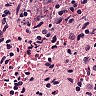
Metastatic tissue present: no